Question: I'm trying pre-revprop-change hook script on a Windows machine, but find a tough problem.
I distill my problem to the following scenario:
I have with content:
'''
D:\svntest esthook.py %*
exit %ERRORLEVEL%
'''
is:
'''
import os, sys
if __name__ == '__main__':
# sys.stderr.write(sys.version+'
') # this is OK, tried.
newtext = sys.stdin.read() # try to read new log message
sys.stderr.write('newtext is: %s
'%newtext)
exit(2)
'''
However, when doing a client-side 'svn propset svn:log --revprop -r 2 "newtext"' , I got python error:
'''
Traceback (most recent call last):
File "D:\svntest esthook.py", line 5, in <module>
newtext = sys.stdin.read() # try to read new log message
IOError: [Errno 9] Bad file descriptor
'''
It seems that does not pass STDIN handle to the py script. Yes, I verified that can fetch text from STDIN(according to instructions in <URL>.
I also tried to run directly from command line, 'sys.stdin.read()' is OK.
Please kindly help me out.
Screen shot below:

Env:
- - -
===============[LATEST UPDATE]======================
'''
exit %ERRORLEVEL%
'''
instead of
'''
exit /b %ERRORLEVEL%
'''
For someone who have tried it with me, please fix it and try again. The '/b' seems to have pre-revprop-change.bat always exit with 0. TIP: Without '/b', running the .bat directly from a cmd window will cause the cmd window to close, so we'd better try it with 'cmd /c "pre-revprop-change.bat some param"'.
What's more, for those who is still interested, please
- <URL>- - - 'svn propset svn:log --revprop -r 2 "newtext"'
then my problem will be reproduced. (Requirement: svn.exe 1.7 command line(whether collabnet or TortoiseSVN), and Python 2.7 installed)
If you still cannot reproduce the error. I've prepared a VMware virtual machine that exhibits the problem exactly. Download the VM at <URL> is sufficient to run that VM.
===============[WORKAROUND FOUND]===================
Very nice workaround provided by @nmenezes, with 'c:\Python27\python.exe D:\svntest esthook.py %*' in bat .
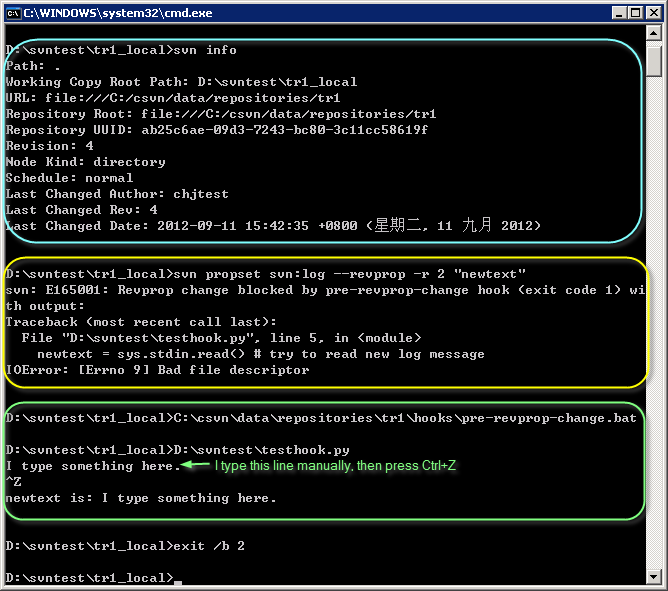
Answer: SVN is executing the script without an associated console.
So you won't see anything displayed on STDOUT.
Everything sent to STDERR is displayed as a message on SVN, if the script returns an error code different of 0.
This kind of script should run unattended, it is independent of input or output from the user.
You can try to pass the property value as an extra command line parameter.
To do so, change your .bat to:
'''
@echo off
set /p NEWTEXT=
test.py %* %NEWTEXT%
exit /b %ERRORLEVEL%
'''
And the .py to:
'''
import os, sys
if __name__ == '__main__':
newtext = sys.argv[6]
sys.stderr.write('newtext is: %s
'% newtext)
exit(2)
'''
I read the batch STDIN to NEWTEXT variable and I pass it to your script as an extra command line parameter.
This solution does not work for multiple lines values. So, I tried again your original solutions and it worked fine.
'''
svn propset svn:log --revprop -r 3 -F svn.txt
'''
In this case, the property value is read from the svn.txt file, a text file with multiple lines. In this case, the option with set /p does not work, as we discussed in the comments. But the original script works.
For information, 5 properties are passed on the command line:
1 - repository
2 - revision number
3 - user
4 - property name
5 - operation (M in this case)
The property value is passed on the stdin of the batch script.
@Chen, I finally downloaded the image. The problem is solved when you change the hook batch to:
'''
c:\python27\python.exe d:\svntest esthook.py %*
exit %ERRORLEVEL%
'''
It looks that the way your XP machine executes python directly is misconfigured.